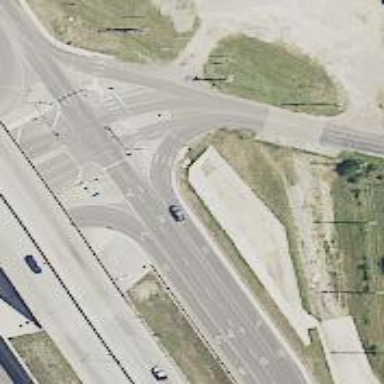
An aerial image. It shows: Secondary link road.